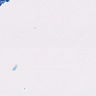
Metastatic tissue present: no